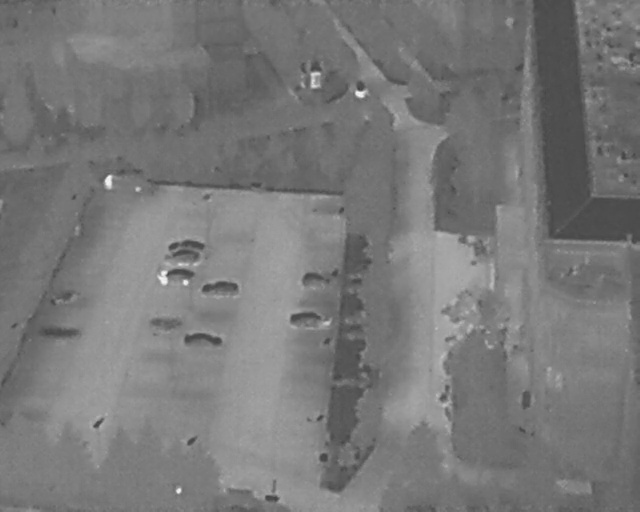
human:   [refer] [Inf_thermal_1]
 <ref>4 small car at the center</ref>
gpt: <box>[[32, 52, 35, 60, 2], [30, 62, 32, 70, 2], [46, 59, 49, 66, 2], [47, 52, 50, 57, 2]]</box>

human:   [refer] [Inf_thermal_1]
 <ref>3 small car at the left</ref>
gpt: <box>[[28, 44, 30, 51, 2], [27, 46, 29, 54, 2], [26, 50, 28, 57, 2]]</box>